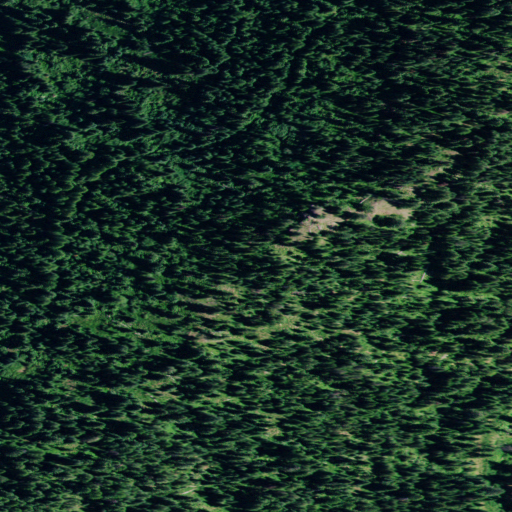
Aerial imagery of ridge(s) in Idaho named Bluff Divide containing only evergreen forest